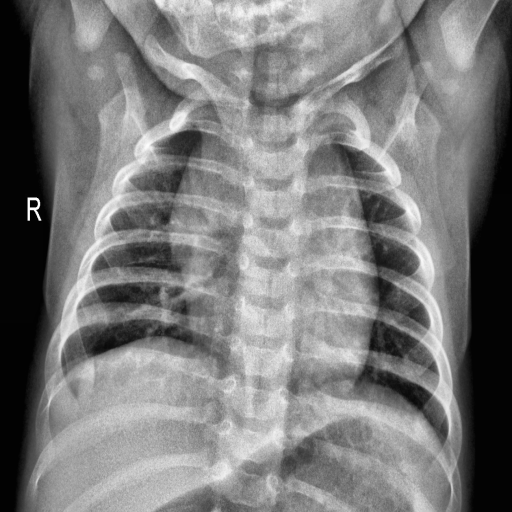
Finding: NORMAL